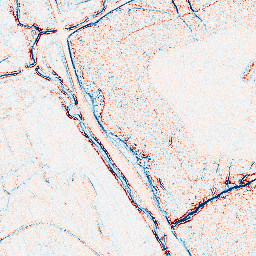
Category: edge_preserving
Decomposition family: bilateral
Decomposition parameters: d: 5
sigma_color: 25
sigma_space: 25
Upsampling method: cubic_catmull_rom
Upsampling parameters: scale: 8
Upsampling scale: 8